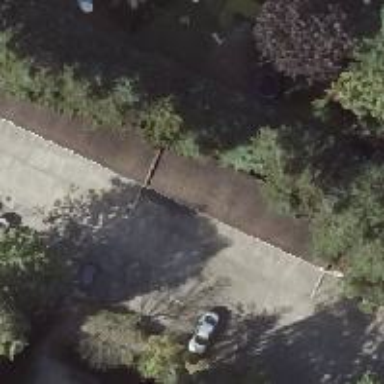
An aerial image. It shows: Group of garages.